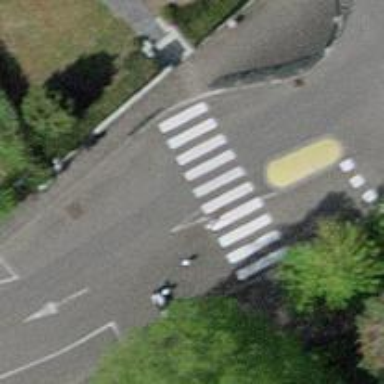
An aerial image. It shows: Zebra crossing on the road.